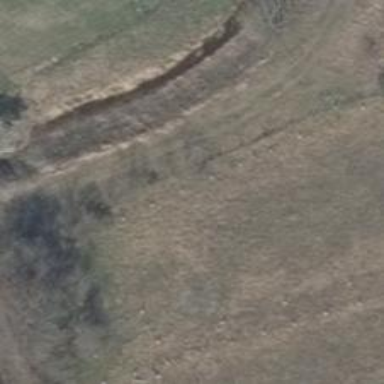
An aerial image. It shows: Grassy track with grade 5 track type.